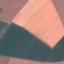
Land use / land cover class: AnnualCrop